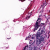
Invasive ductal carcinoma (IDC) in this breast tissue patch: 0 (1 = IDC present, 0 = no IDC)